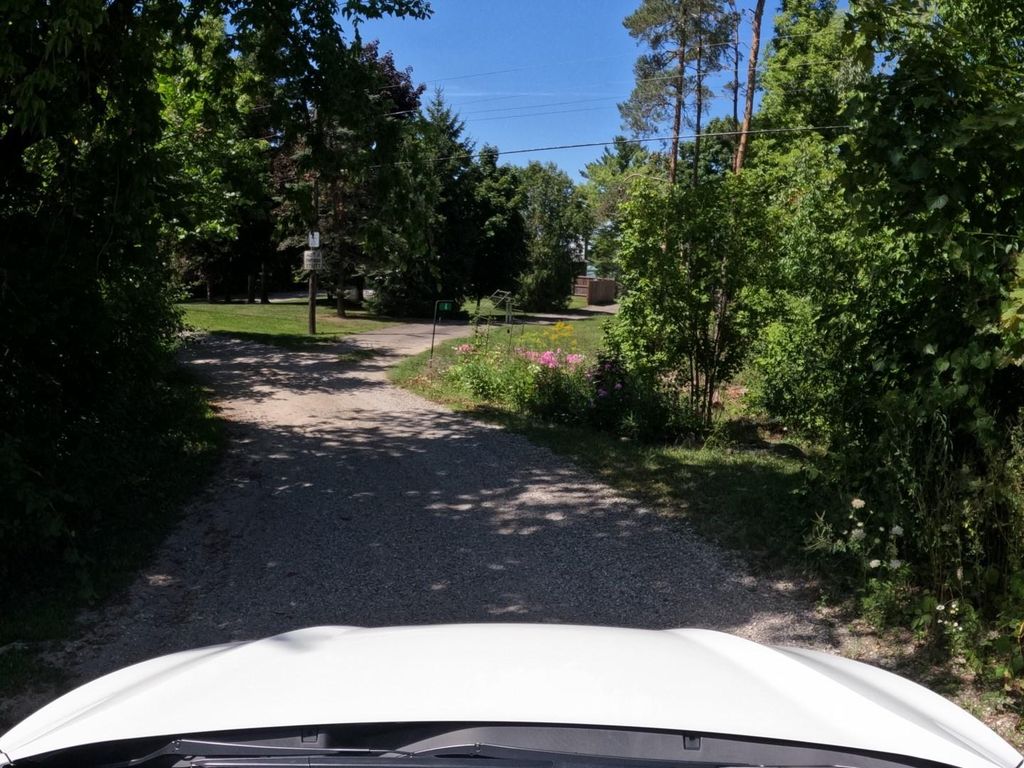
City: kitchener-waterloo